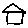
Label: house